Question: When I write "hola" and click on "encrypt" the result is shown in a second textarea. ?Is there any way of clearing the text of the 2nd text area only by erasing the text in the 1st one?

I've found I can create a button but there must be a solution without creating it.
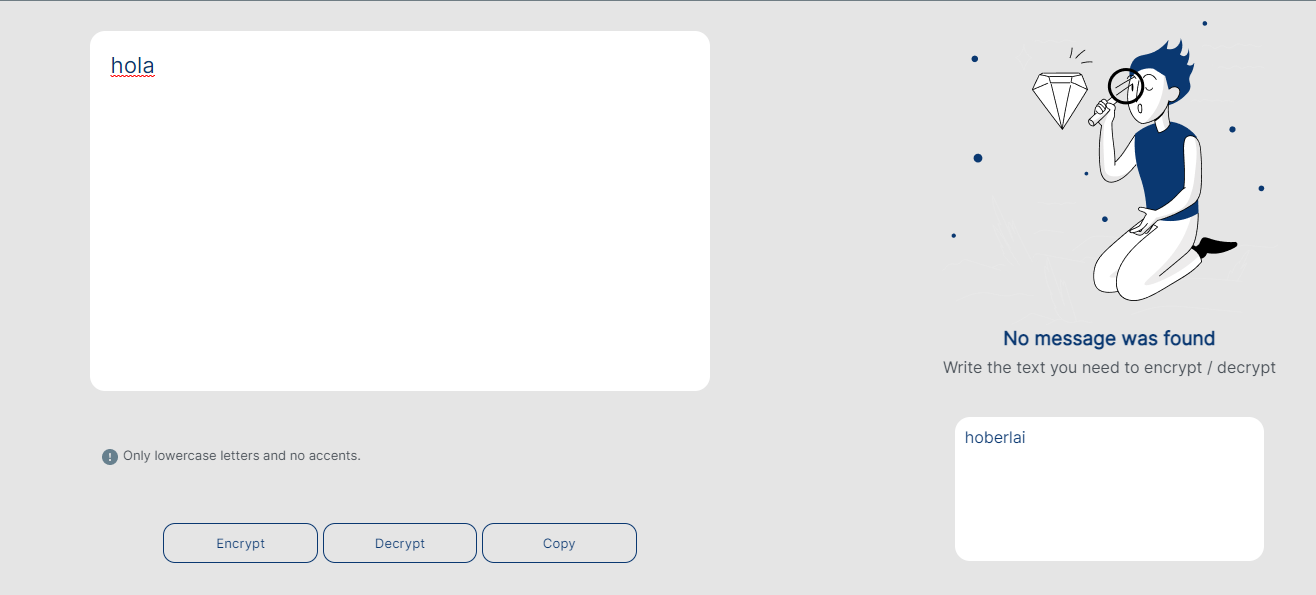
Answer: You can always use the onChange() in the first text area like
'''
<textarea id="1" onChange="eraseSec" />
<textarea id="2" />
<script>
function eraseSec(){
x = getelementbyid(1)
y = getelementbyid(2)
if (x.value == ""){
y.value = ""
}
}
</script>
'''
This way when you clean the first textarea the second one will be erased
Hope it helps